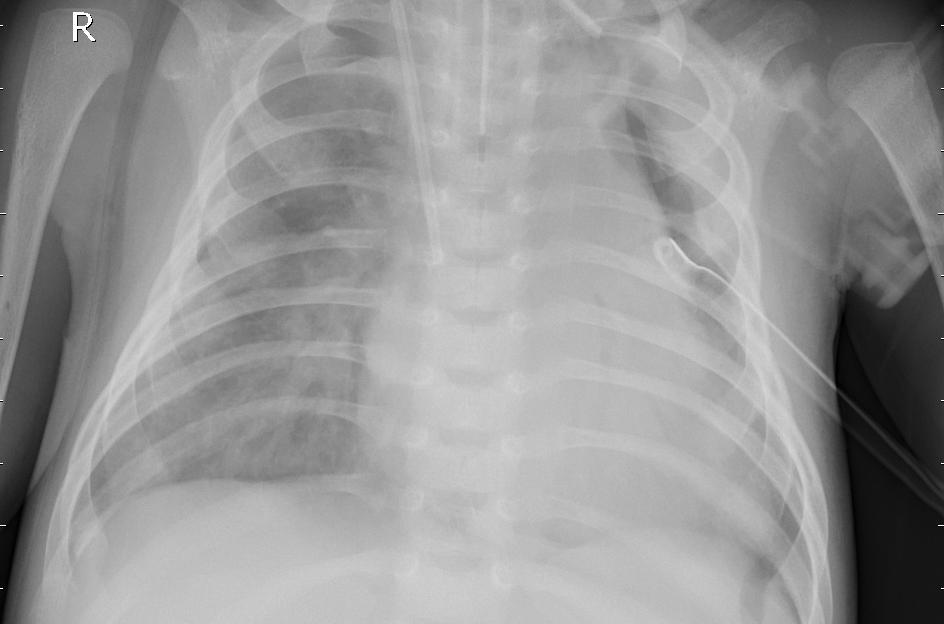
Diagnosis: PNEUMONIA